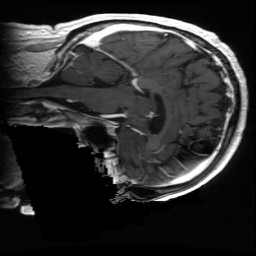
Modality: T1w
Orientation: sagittal
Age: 56
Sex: male
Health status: ill